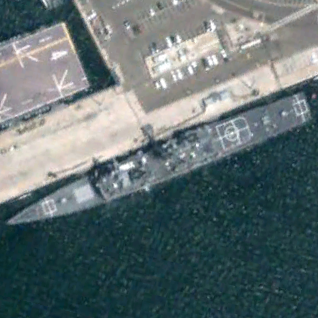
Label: cruiser